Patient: sex M, age 60
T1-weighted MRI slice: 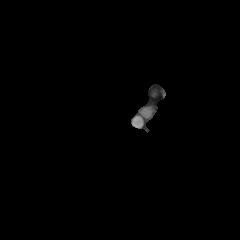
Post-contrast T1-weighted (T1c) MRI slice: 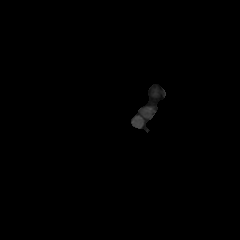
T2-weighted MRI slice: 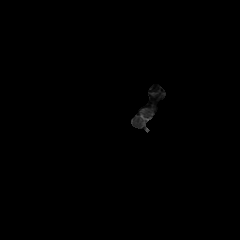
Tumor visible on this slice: no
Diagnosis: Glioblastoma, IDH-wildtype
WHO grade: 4